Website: macys
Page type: account-selection
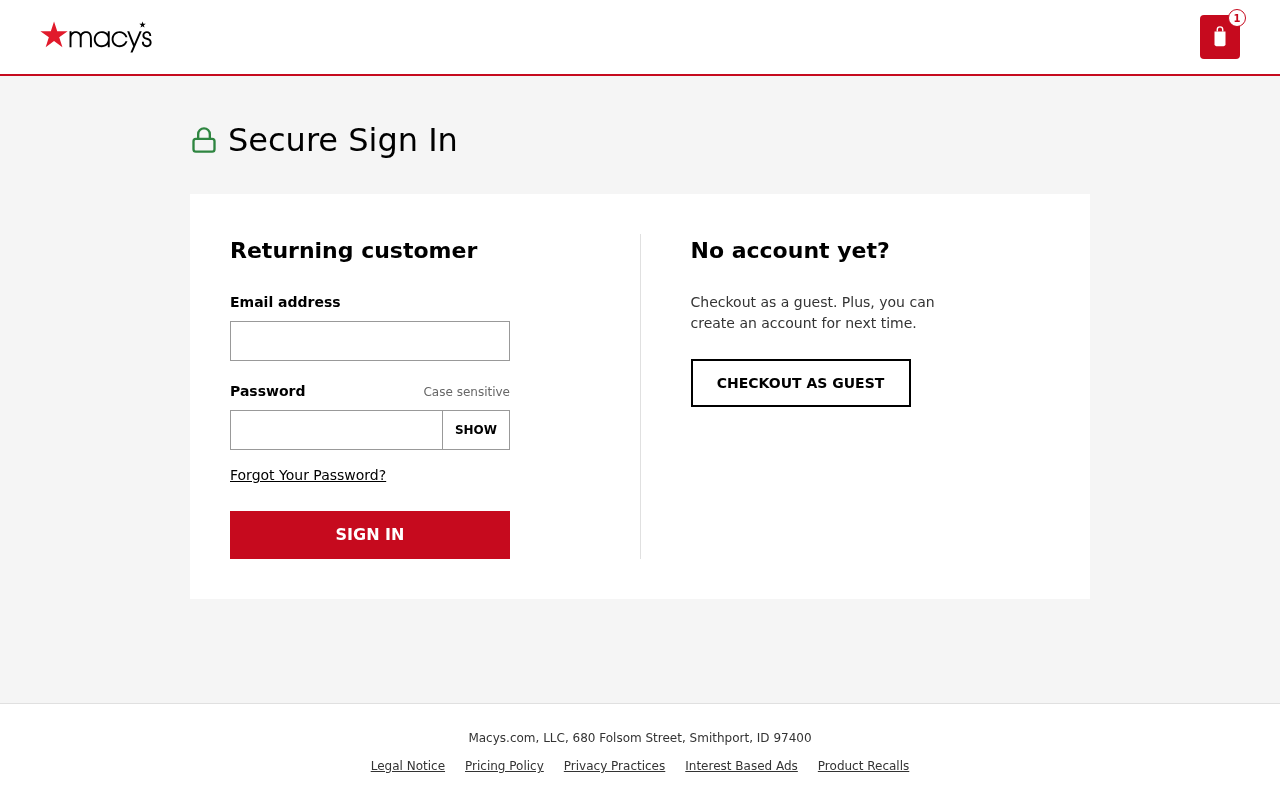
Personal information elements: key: PII_EMAIL
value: rstone@hotmail.com
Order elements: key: ORDER_NUM_ITEMS
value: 1